Question: I need to configure a virtual printer port to redirect it to a external program(.exe file) through c# code.
Right now I am able to install a virtual port with some customization(thanks to <URL>.
The attached picture illustrates the requirement. Any help will be highly appreciated.

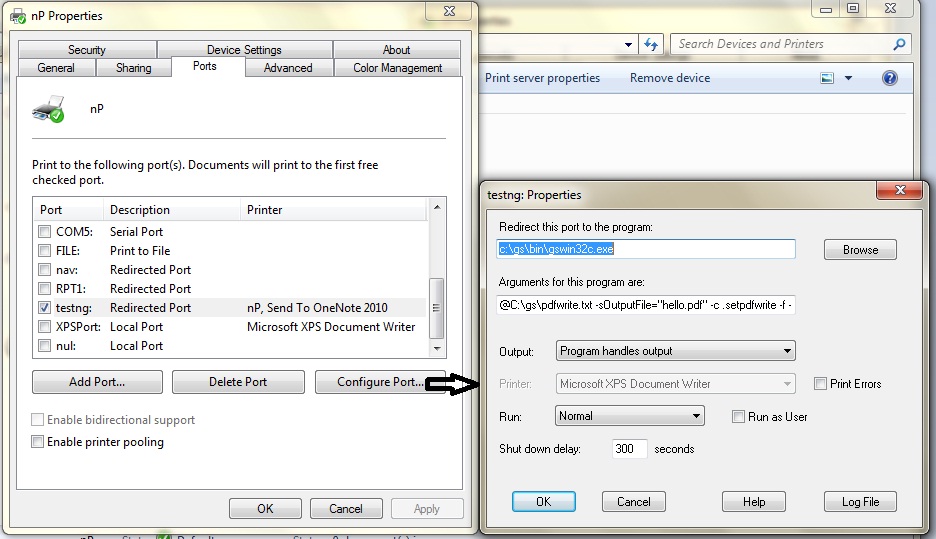
Answer: I found out solution to the above problem.
All the printer ports registered on the system are listed in registry under the key ""
Values under these keys can be edited to get the desired result. Below is the code to edit it using c#.
'''
bool found = false;
string portName = "testing:";
RegistryKey PrinterPort = Registry.LocalMachine.OpenSubKey("SYSTEM\ControlSet001\Control\Print\Monitors\Redirected Port\Ports", true);
foreach (string pp in PrinterPort.GetSubKeyNames())
{
if (pp == portName)
{
PrinterPort = Registry.LocalMachine.OpenSubKey("SYSTEM\ControlSet001\Control\Print\Monitors\Redirected Port\Ports"+"\"+portName, true);
found = true; break;
}
}
if (found)
{
PrinterPort.SetValue(@"Arguments", "@C:\gs\pdfwrite.txt -sOutputFile="d:\hello.pdf" -c .setpdfwrite -f -");
PrinterPort.SetValue(@"Command", "c:\gs\bin\gswin32c.exe");
PrinterPort.SetValue(@"Delay", 0x12c);
PrinterPort.SetValue(@"LogFileDebug", 0x0);
PrinterPort.SetValue(@"LogFileName", "");
PrinterPort.SetValue(@"LogFileUse", 0x0);
PrinterPort.SetValue(@"Output", 0x0);
PrinterPort.SetValue(@"Printer", "Send To Cool Printer");
PrinterPort.SetValue(@"PrintError", 0x0);
PrinterPort.SetValue(@"RunUser", 0x0);
PrinterPort.SetValue(@"ShowWindow", 0x0);
}
PrinterPort.Close();
'''